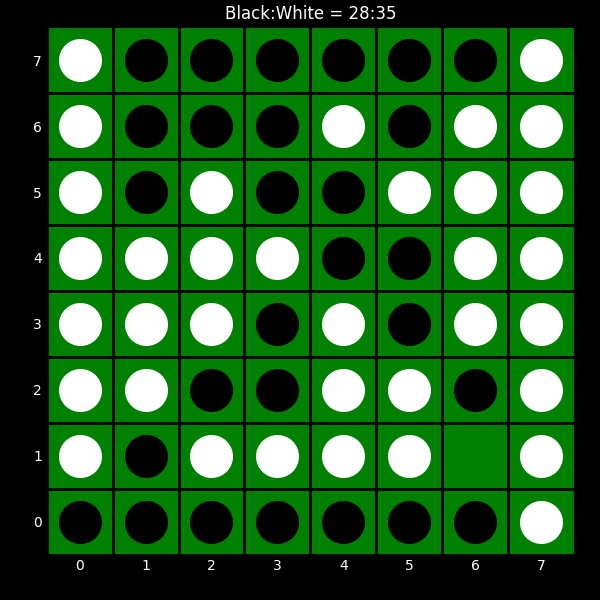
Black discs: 28
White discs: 35